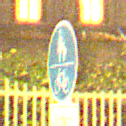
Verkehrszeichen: GemeinsamerGehUndRadweg
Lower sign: BesondereFahrzeugeUndTransportgueter7
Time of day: Night
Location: Outdoor (Urban)
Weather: Clear
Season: NotSpecified
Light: Artificial